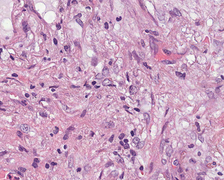
Tumor epithelial tissue: no
Tumor-associated stroma tissue: yes
Normal tissue: no